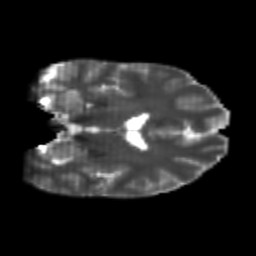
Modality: T2w
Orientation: coronal
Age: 24
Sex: male
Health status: healthy
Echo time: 0.074 s